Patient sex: F
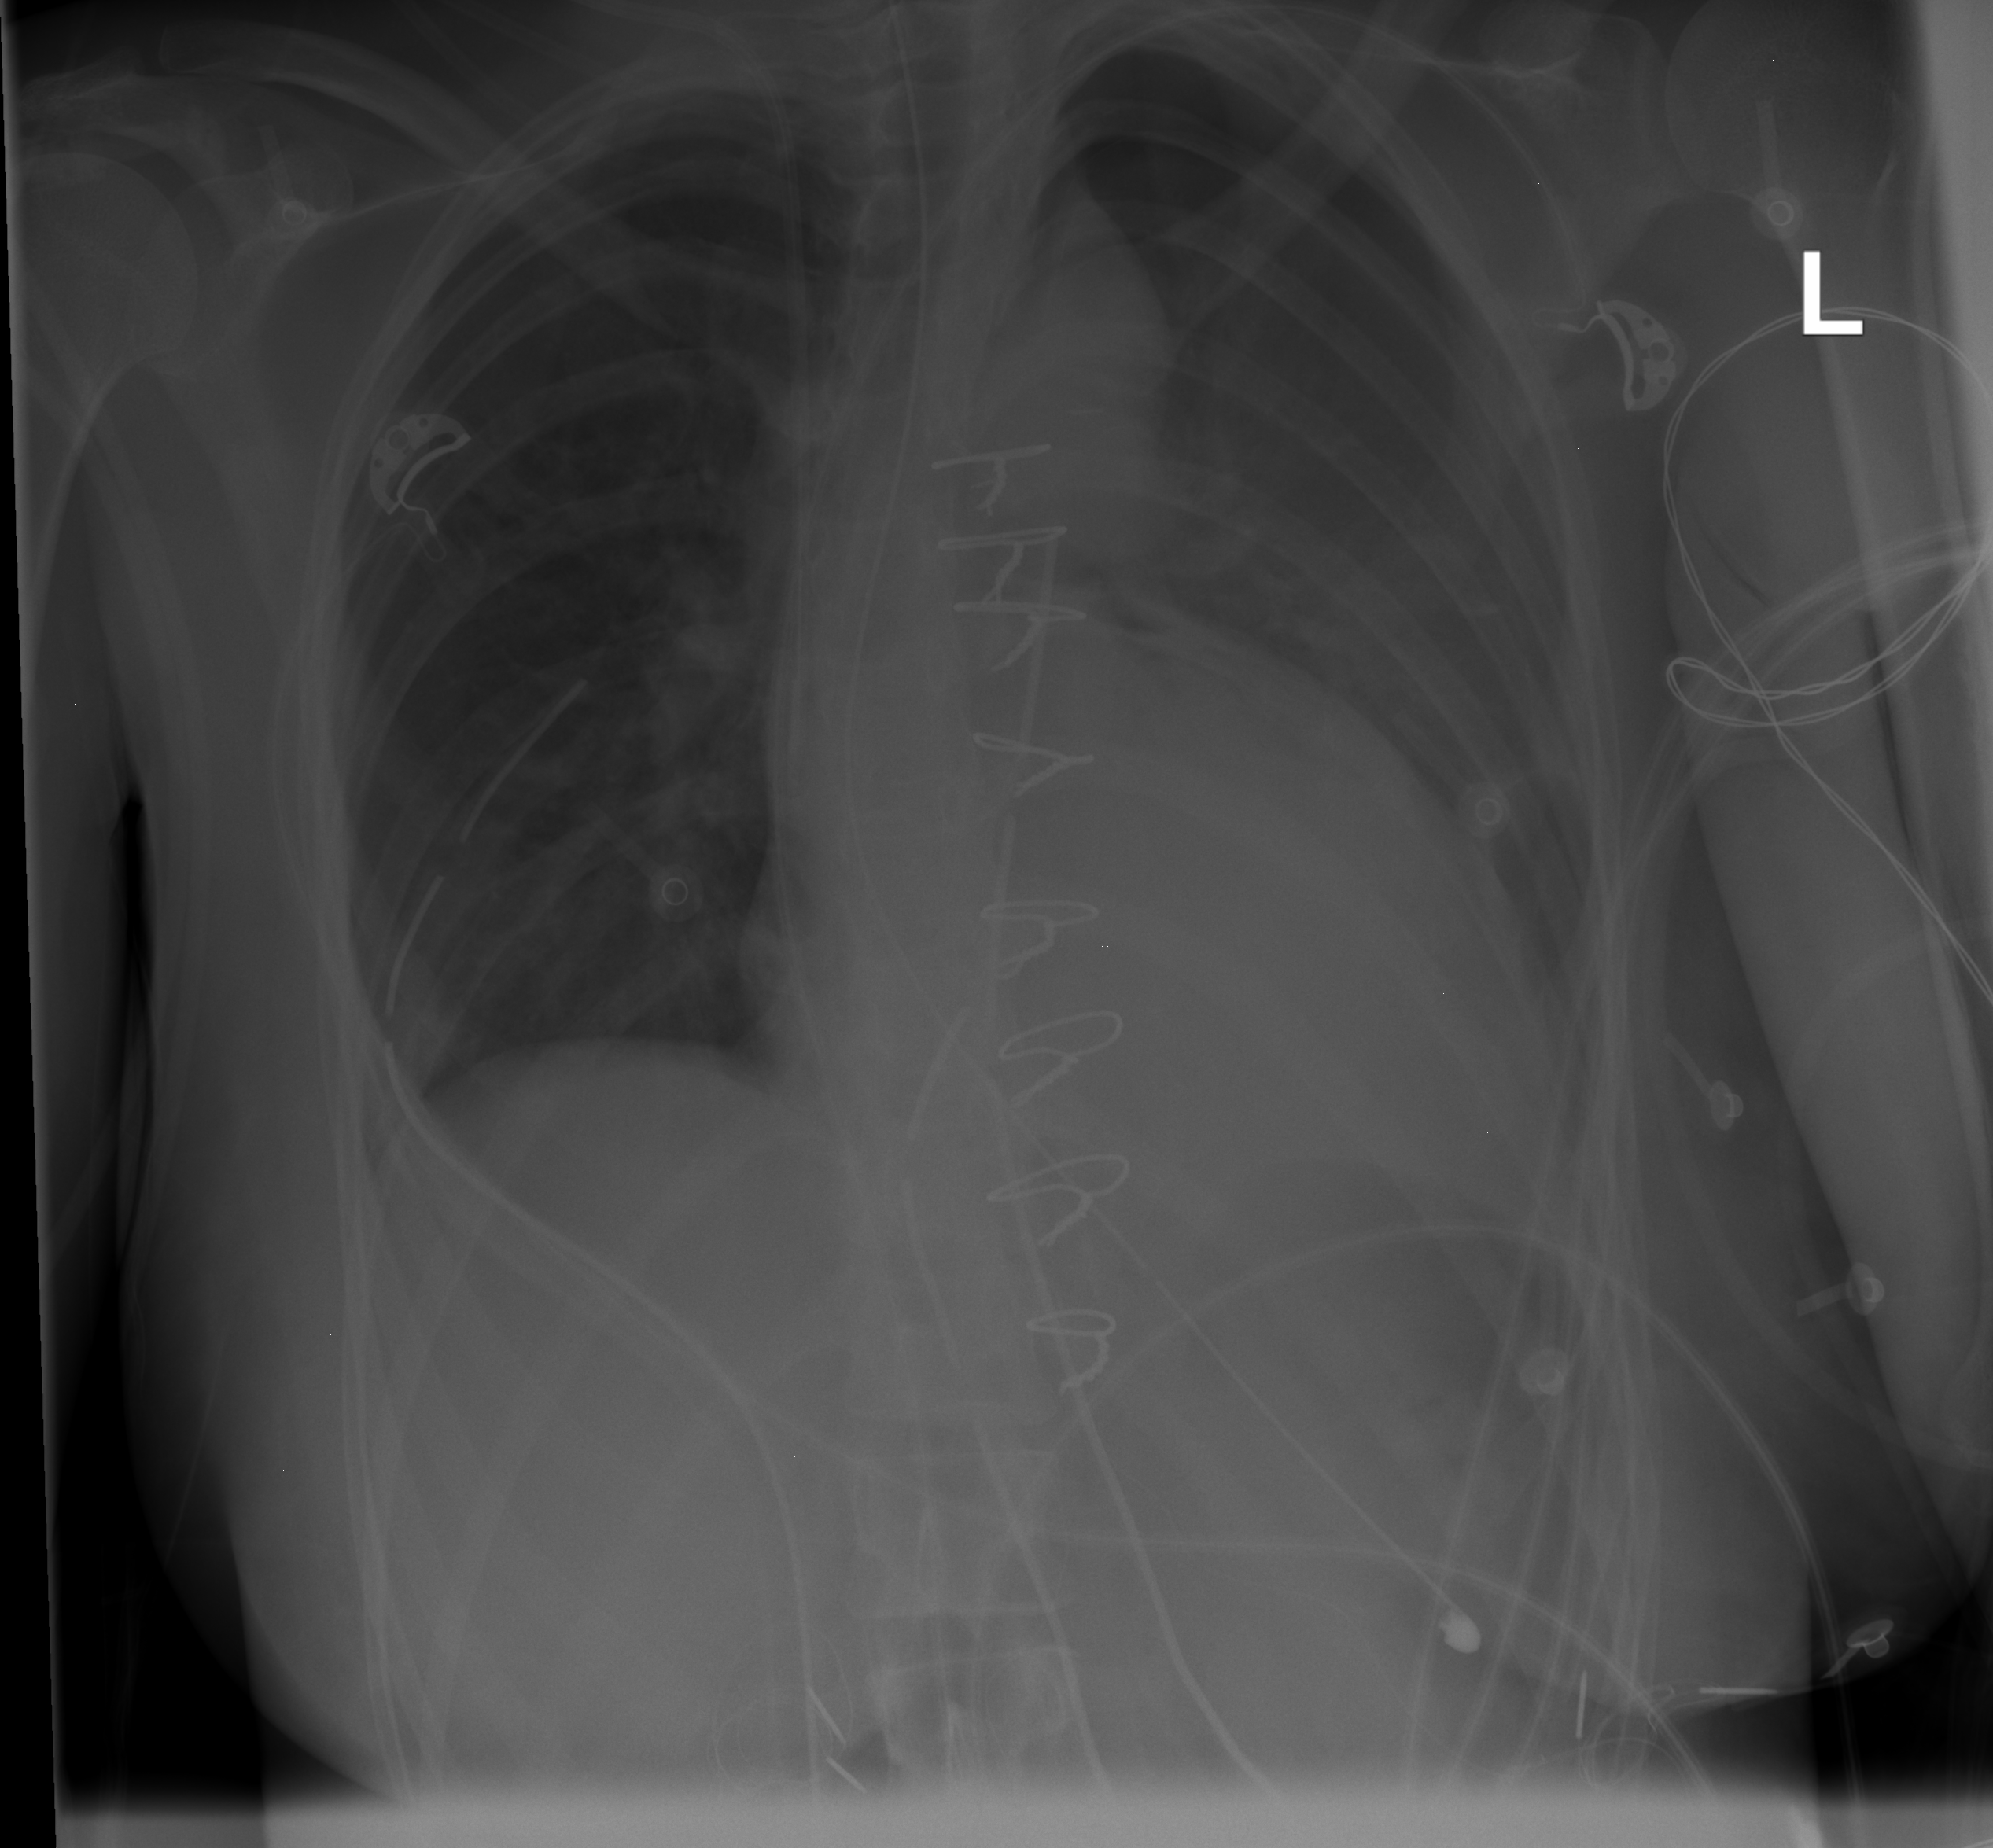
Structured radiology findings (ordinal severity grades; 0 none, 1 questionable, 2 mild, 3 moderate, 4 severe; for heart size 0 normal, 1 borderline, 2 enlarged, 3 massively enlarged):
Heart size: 2
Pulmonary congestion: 1
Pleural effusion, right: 0
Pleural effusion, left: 0
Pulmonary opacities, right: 0
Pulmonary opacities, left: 0
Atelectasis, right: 2
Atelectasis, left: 2